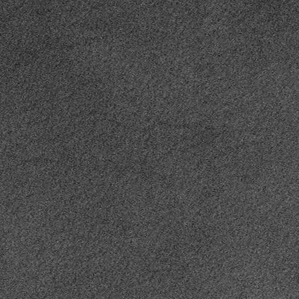
Label: frost